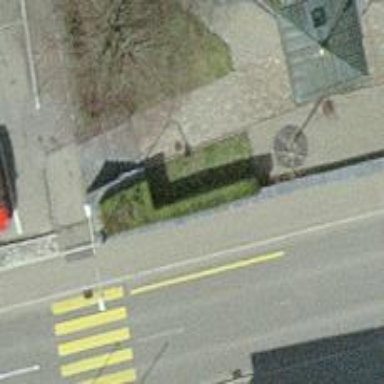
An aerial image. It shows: Road with steps.